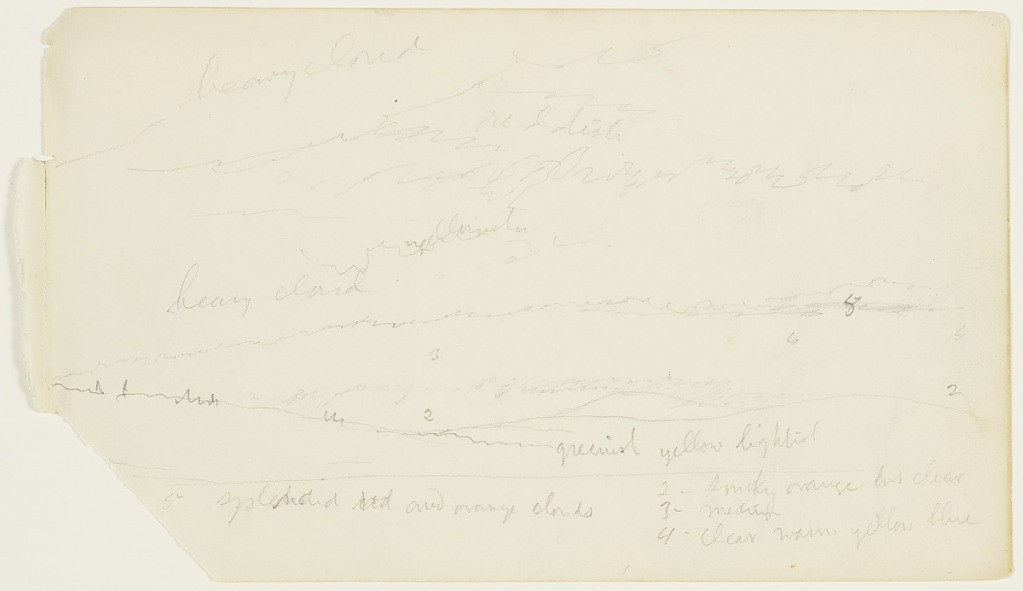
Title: Clouds over Hills, East Hampton, New York
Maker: Frederic Edwin Church, American, 1826–1900
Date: probably July 1858
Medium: Graphite on off-white wove paper
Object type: Drawing
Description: Landscape sketch showing a view of a cloudy sky over hills in East Hampton, New York. Along the lower portion of the composition, hilly terrain with a rounded summit at center right defines a low, rolling horizon that appears partially wooded at left. In the tumultuous sky above, several heavy clouds and puffy clouds banks intermingle as they are variously lit.